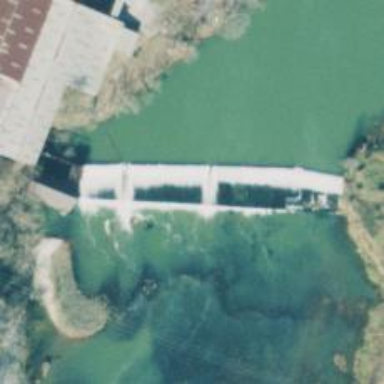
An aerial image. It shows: Dam across waterway.